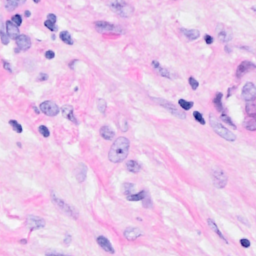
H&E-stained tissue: Breast